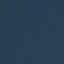
Land use / land cover class: SeaLake